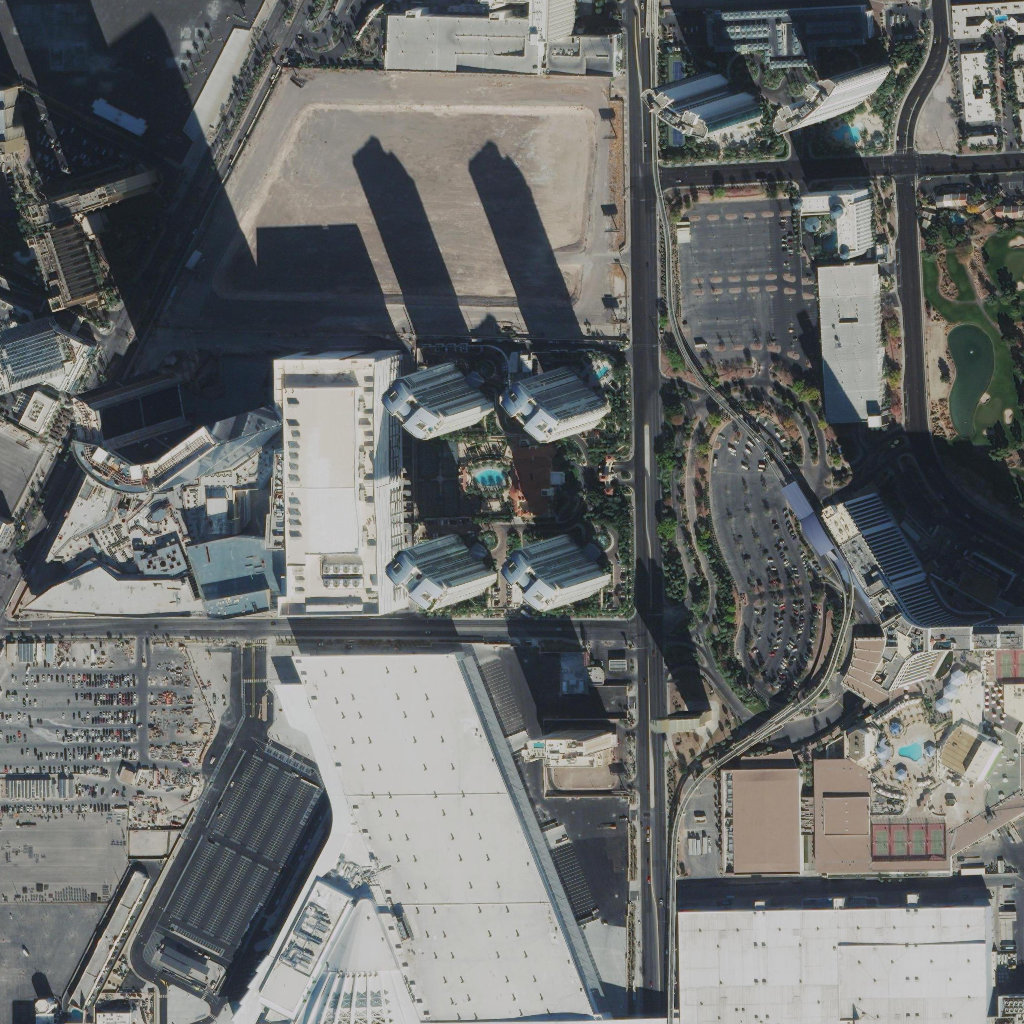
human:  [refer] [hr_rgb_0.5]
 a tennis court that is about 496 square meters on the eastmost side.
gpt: <box>[[90, 80, 92, 83, 0]]</box>